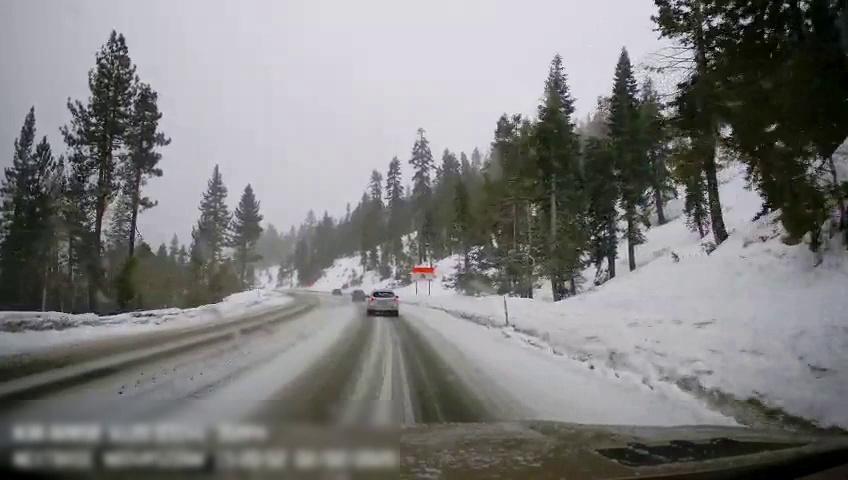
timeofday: Day
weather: Snowy
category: Drivable Space
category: Vehicles | SUV
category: Vehicles | Car
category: Vehicles | Car